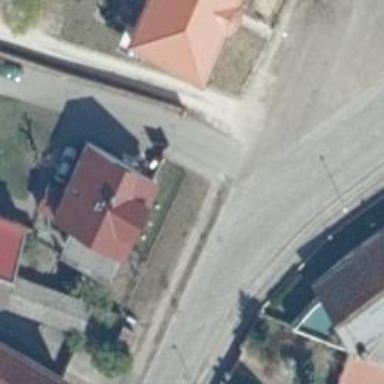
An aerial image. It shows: Residential road.